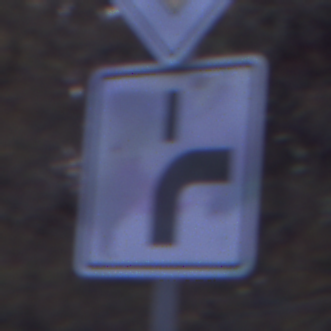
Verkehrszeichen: VerlaufVorfahrtsstrasse8
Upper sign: Vorfahrtsstrasse
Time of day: Night
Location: Outdoor (Suburban)
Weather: PartlyCloudy
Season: NotSpecified
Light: Artificial